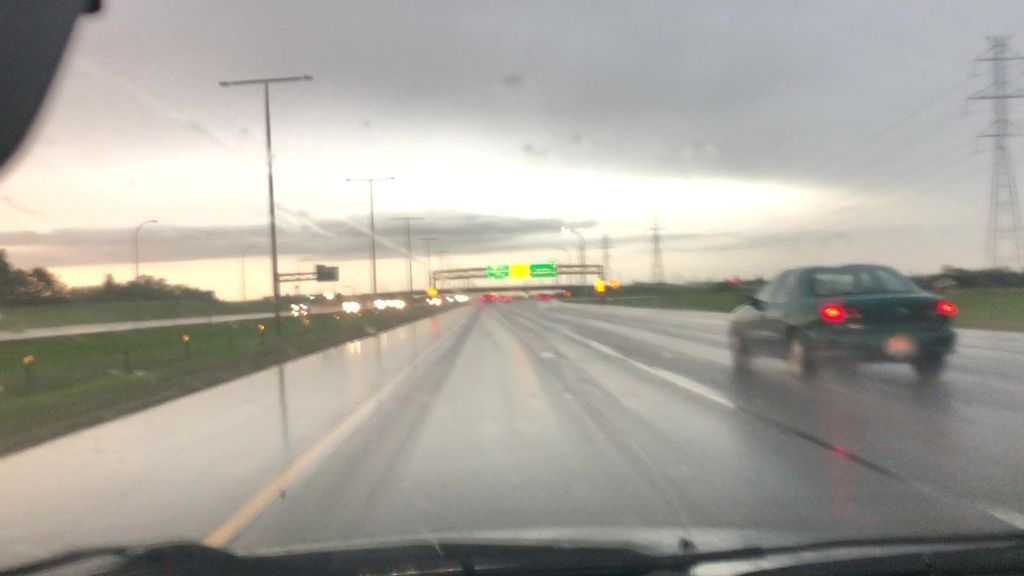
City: edmonton